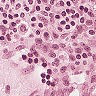
Metastatic tissue present: no